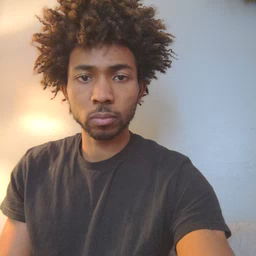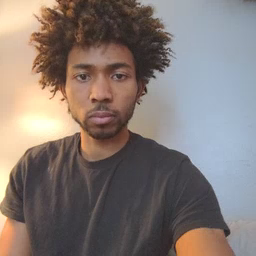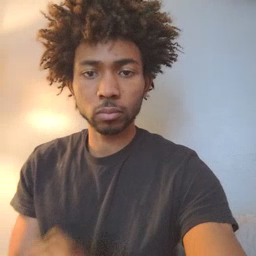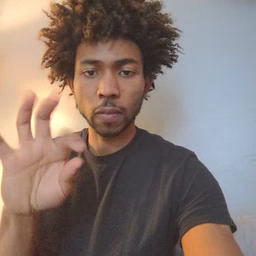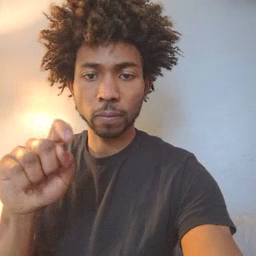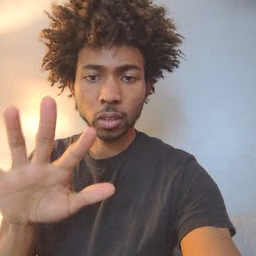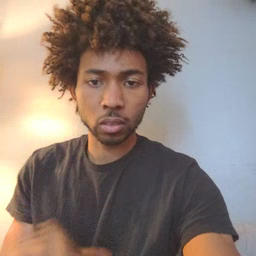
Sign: feet